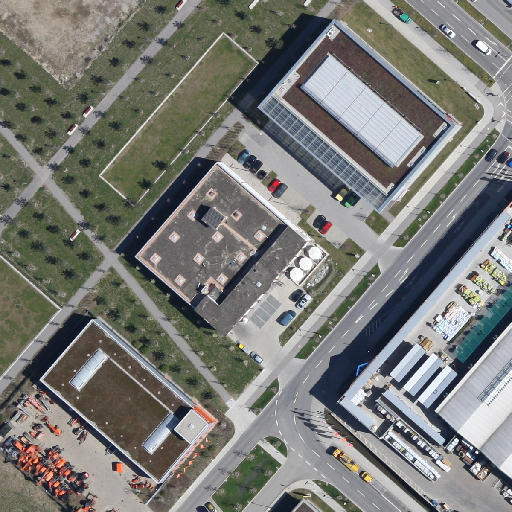
Referring expression: light-duty vehicle in the parking area